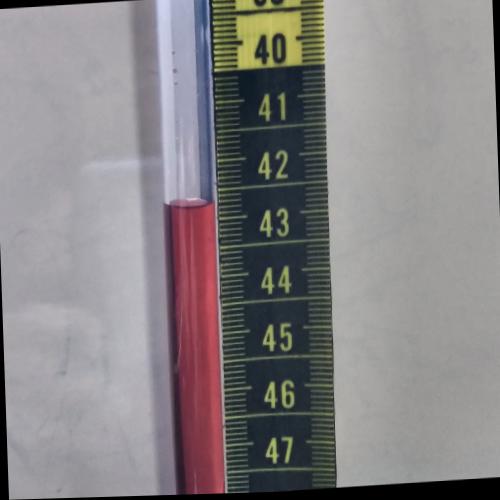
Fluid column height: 42.7 cm